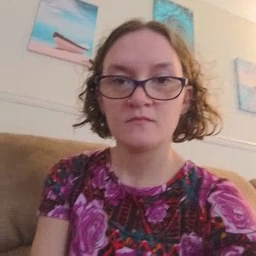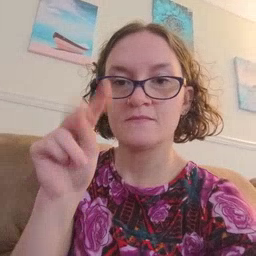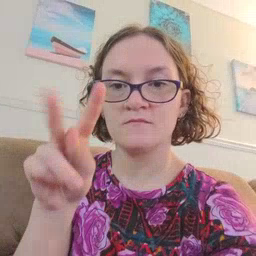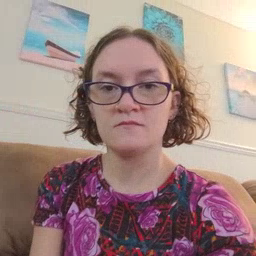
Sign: TV